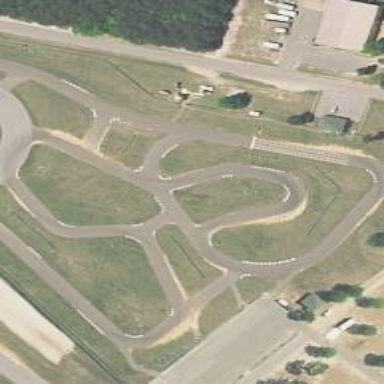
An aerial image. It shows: Karting raceway.